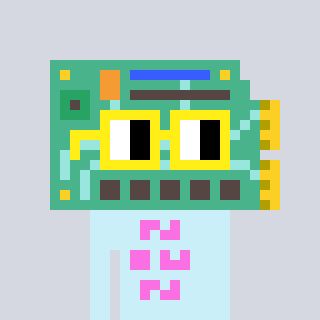
a pixel art character with square yellow glasses, a chipboard-shaped head and a cold-colored body on a cool background